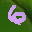
Label: 6